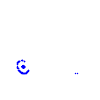
Particle: proton